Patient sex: M
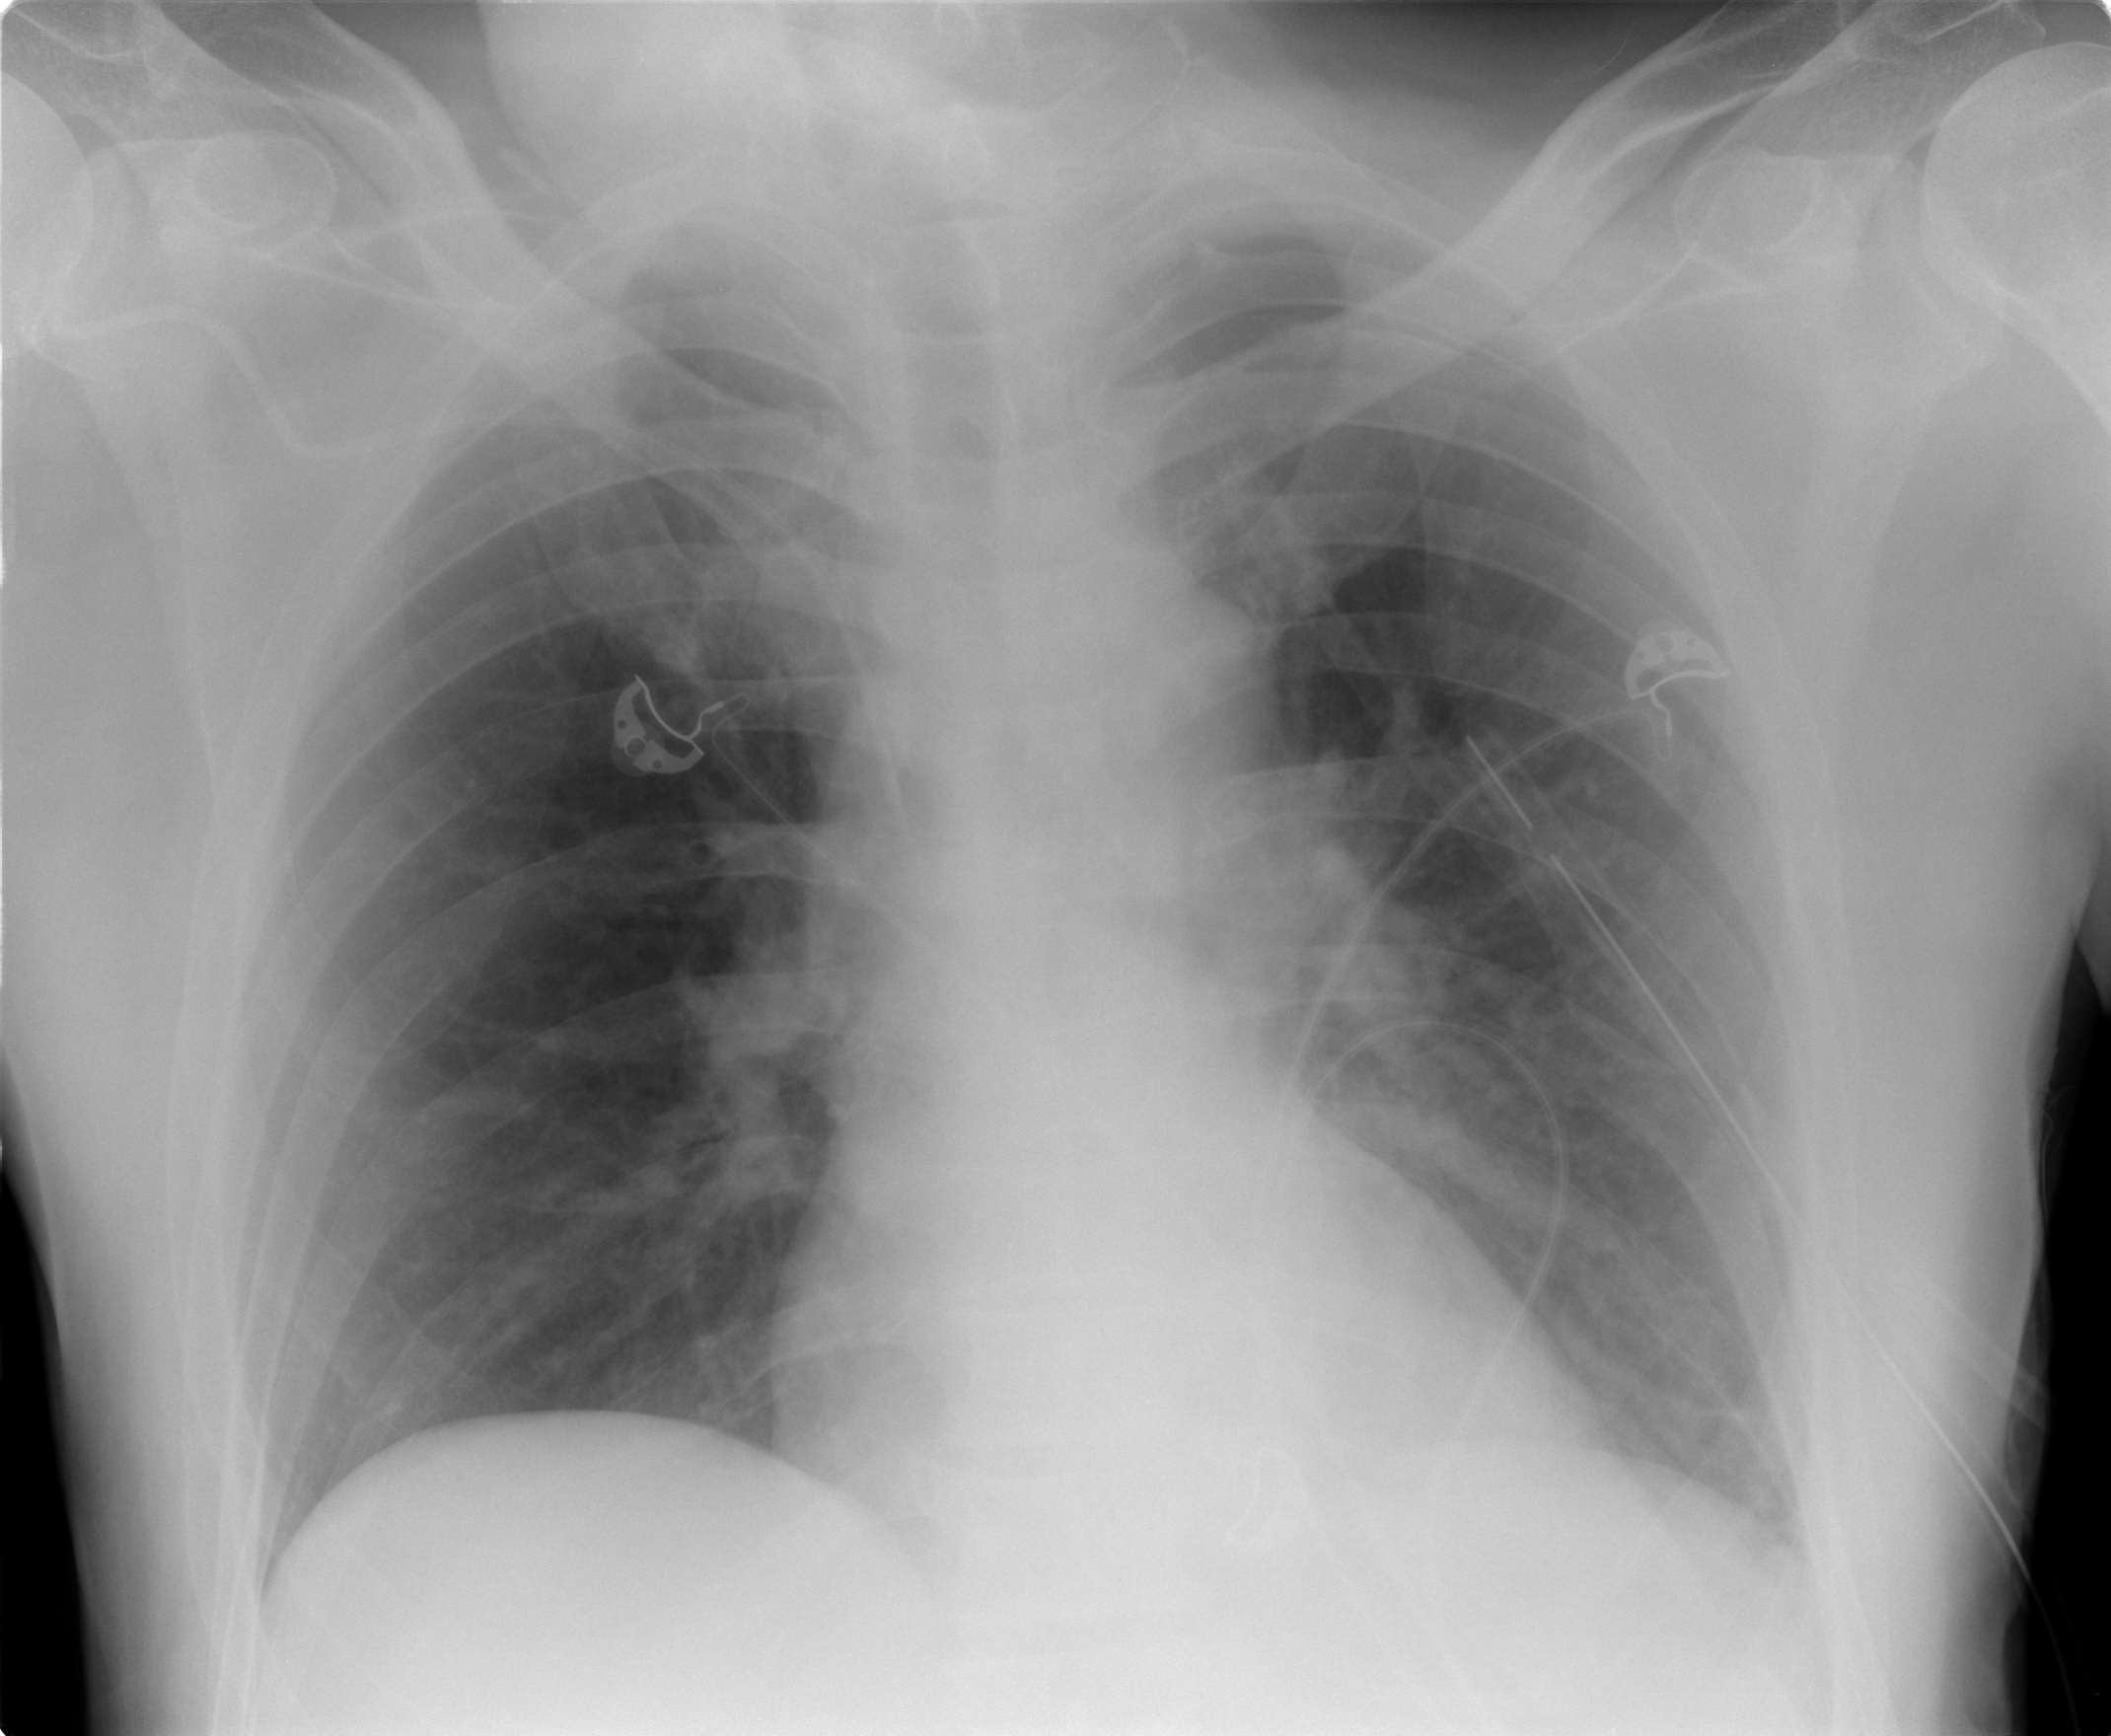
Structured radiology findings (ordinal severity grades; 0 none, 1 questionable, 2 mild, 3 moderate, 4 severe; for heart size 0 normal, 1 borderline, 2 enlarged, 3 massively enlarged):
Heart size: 0
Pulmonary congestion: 1
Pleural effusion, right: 0
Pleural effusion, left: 0
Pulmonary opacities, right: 0
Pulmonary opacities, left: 0
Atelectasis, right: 0
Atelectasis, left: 0